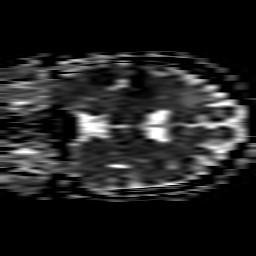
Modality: ADC
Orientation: coronal
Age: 32
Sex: female
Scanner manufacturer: philips
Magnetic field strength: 1.5 T
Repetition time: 4.726 s
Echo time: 0.07764 s